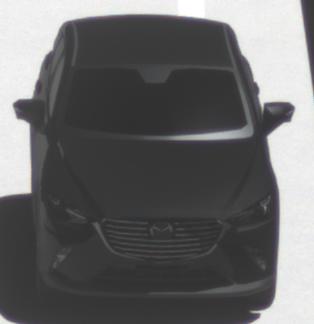
Make: Mazda
Model: CX-3 SKYACTIV-G 120
Detailed model: CX-3 (DK)
Model produced from: 2015/06
Model produced until: 2018/06
Doors: 5
Color: black
Road condition: dry road
Daytime: midday
Contrast: high contrast